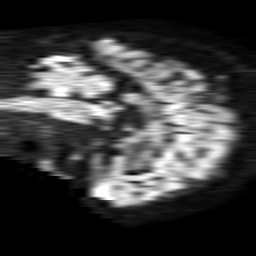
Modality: TRACE
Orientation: sagittal
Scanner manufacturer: philips
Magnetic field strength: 1.5 T
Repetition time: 4.6 s
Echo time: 0.08517 s